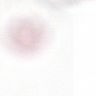
Metastatic tissue present: no